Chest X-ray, PA view. Patient: 73 years old, sex M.
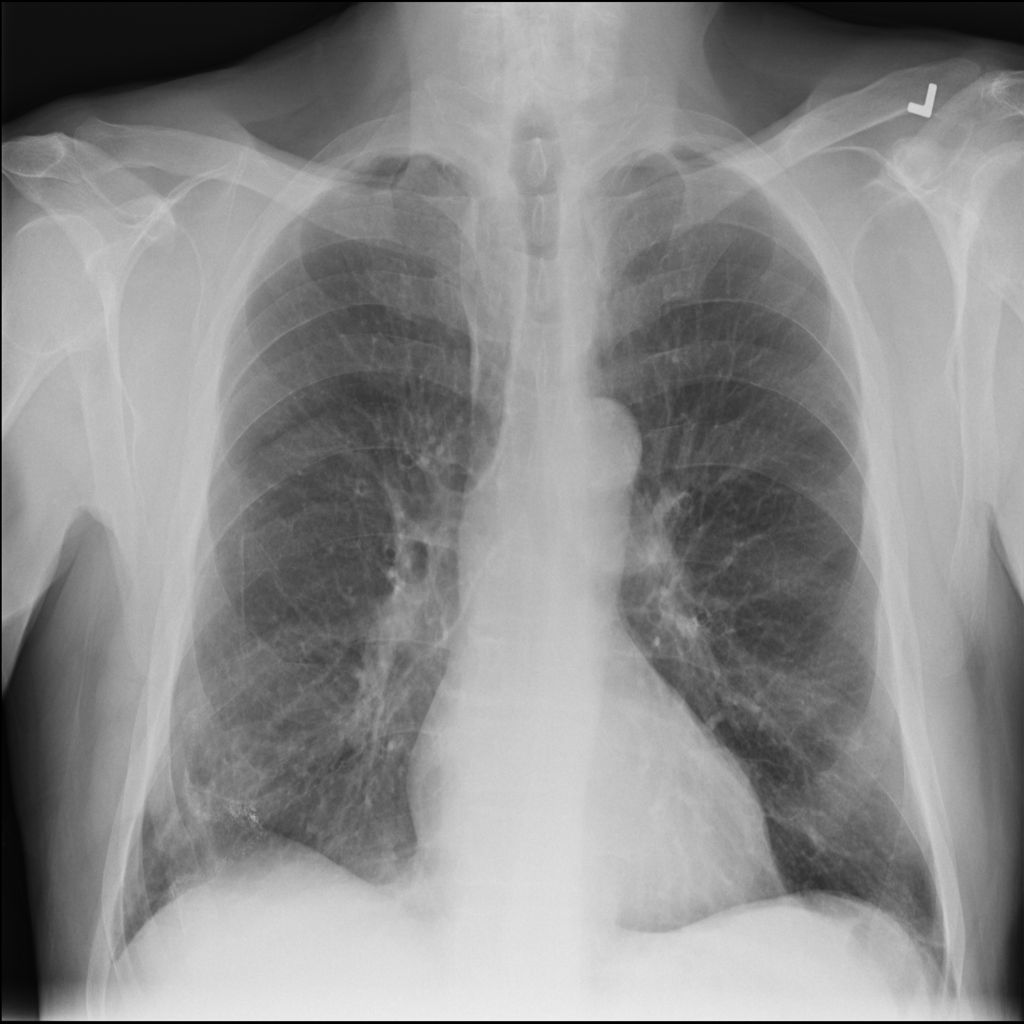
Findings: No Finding